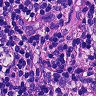
Metastatic tissue present: yes